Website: macys
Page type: delivery-shipping
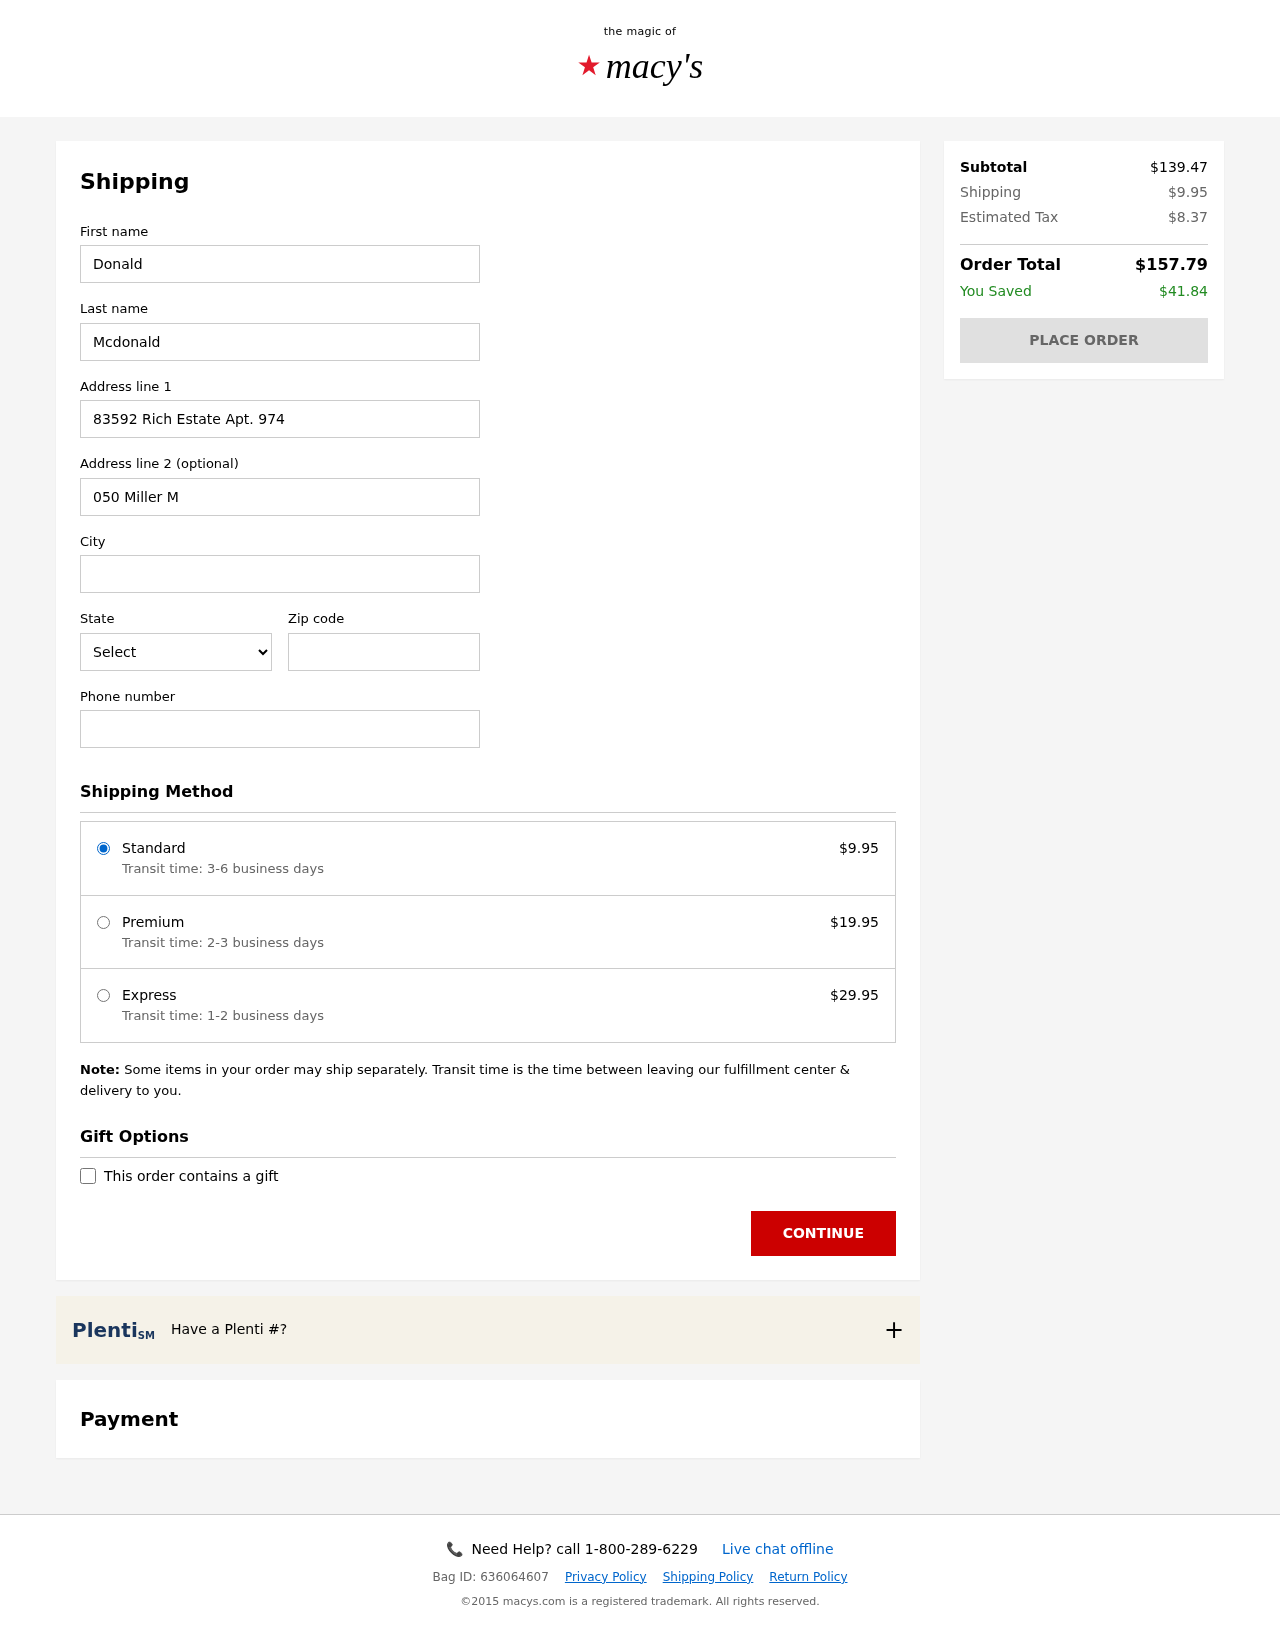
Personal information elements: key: PII_CITY
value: South Anna
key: PII_FIRSTNAME
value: Donald
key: PII_LASTNAME
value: Mcdonald
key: PII_PHONE
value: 9779398858
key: PII_POSTCODE
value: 87077
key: PII_STATE_ABBR
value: ND
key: PII_STREET
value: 83592 Rich Estate Apt. 974
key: PII_STREET2
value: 050 Miller Mountain
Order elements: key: ORDER_SHIPPING_COST
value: $9.95
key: ORDER_SHIPPING_PREMIUM
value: $19.95
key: ORDER_SHIPPING_EXPRESS
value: $29.95
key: ORDER_SUBTOTAL
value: $139.47
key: ORDER_TAX
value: $8.37
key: ORDER_TOTAL
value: $157.79
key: ORDER_SAVINGS
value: $41.84